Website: walmart
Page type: payment
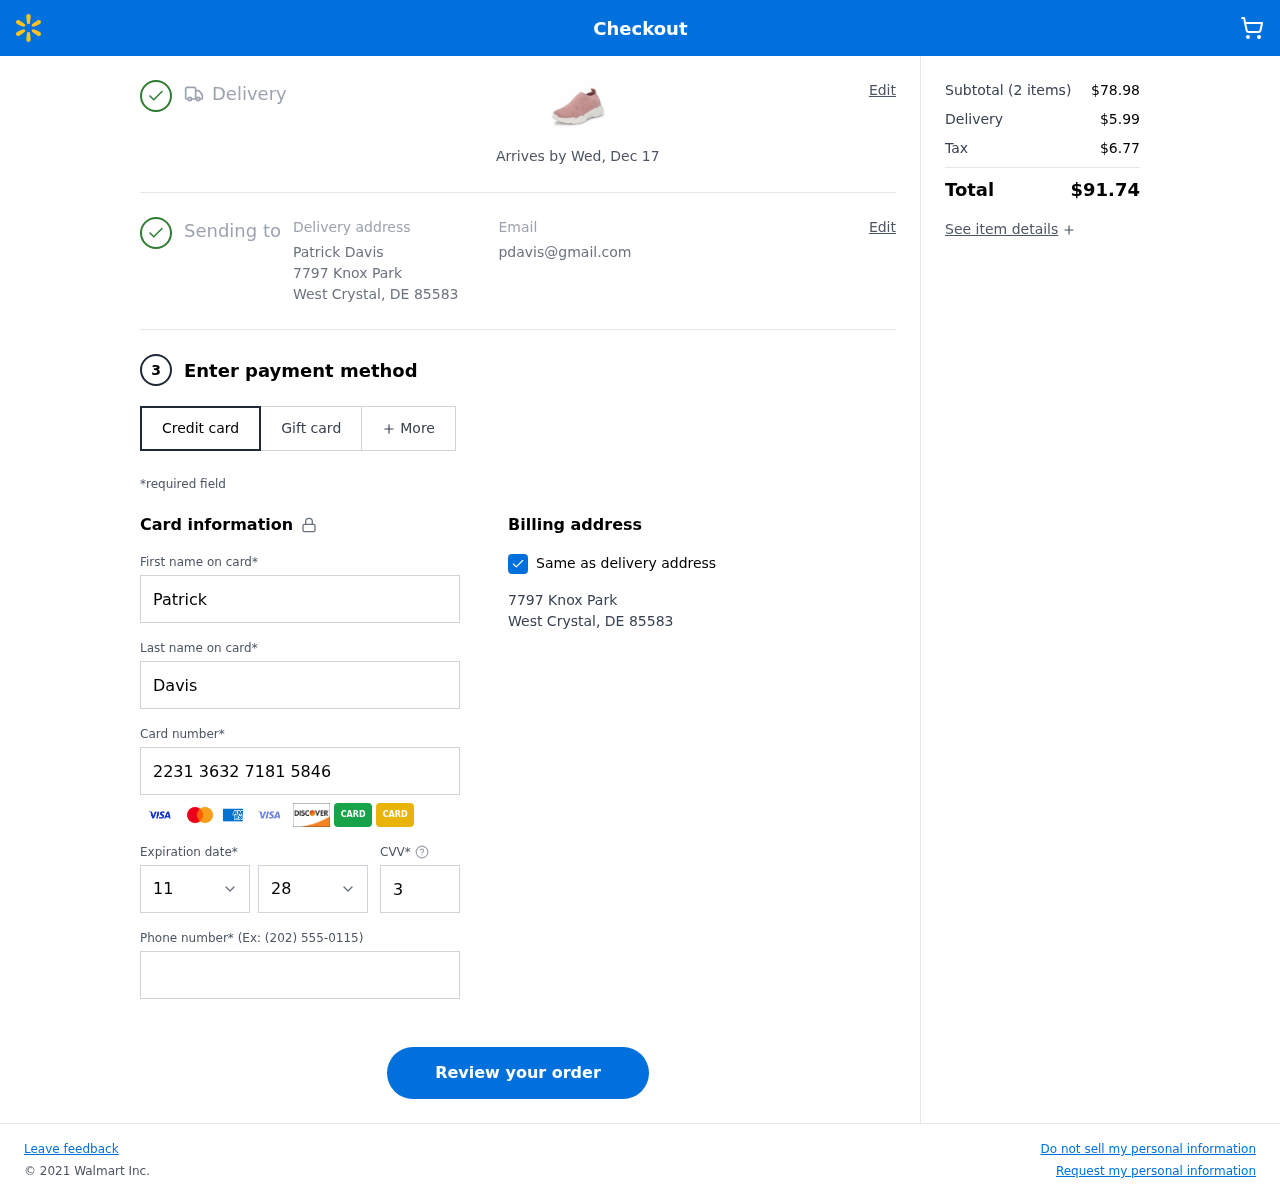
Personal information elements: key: PII_CARD_CVV
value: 317
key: PII_CARD_EXPIRY_MONTH
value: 11
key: PII_CARD_EXPIRY_YEAR
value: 28
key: PII_CARD_NUMBER
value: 2231 3632 7181 5846
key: PII_CITY
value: West Crystal
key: PII_EMAIL
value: pdavis@gmail.com
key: PII_FIRSTNAME
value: Patrick
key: PII_FULLNAME
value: Patrick Davis
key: PII_LASTNAME
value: Davis
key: PII_PHONE
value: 8224444574
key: PII_POSTCODE
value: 85583
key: PII_STATE_ABBR
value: DE
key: PII_STREET
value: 7797 Knox Park
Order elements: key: ORDER_DELIVERY_DATE
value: Arrives by Wed, Dec 17
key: ORDER_NUM_ITEMS
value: (2 items)
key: ORDER_SUBTOTAL
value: $78.98
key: ORDER_SHIPPING_COST
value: $5.99
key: ORDER_TAX
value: $6.77
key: ORDER_TOTAL
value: $91.74